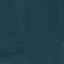
Land use / land cover: Forest